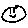
Label: smiley face